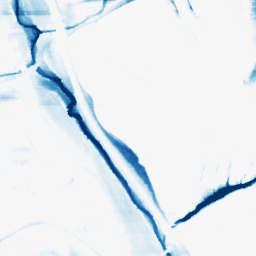
Category: morphological
Decomposition family: morphological_rect
Decomposition parameters: operation: closing
width: 50
height: 10
Upsampling method: bicubic
Upsampling parameters: scale: 2
Upsampling scale: 2